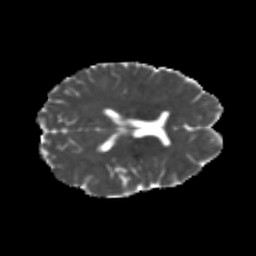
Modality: MD
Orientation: axial
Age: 21
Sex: female
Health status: healthy
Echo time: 0.074 s